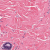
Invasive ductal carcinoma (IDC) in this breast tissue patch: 0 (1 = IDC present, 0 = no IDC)